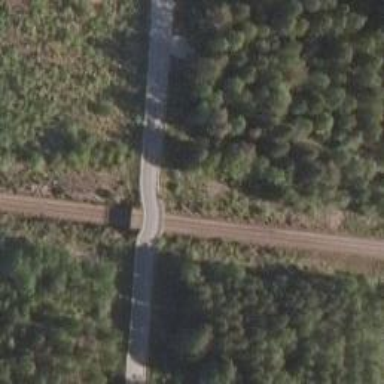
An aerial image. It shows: Asphalt cycleway.